Field crop: maize
Growth stage: 2
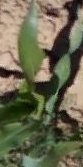
Species: maize